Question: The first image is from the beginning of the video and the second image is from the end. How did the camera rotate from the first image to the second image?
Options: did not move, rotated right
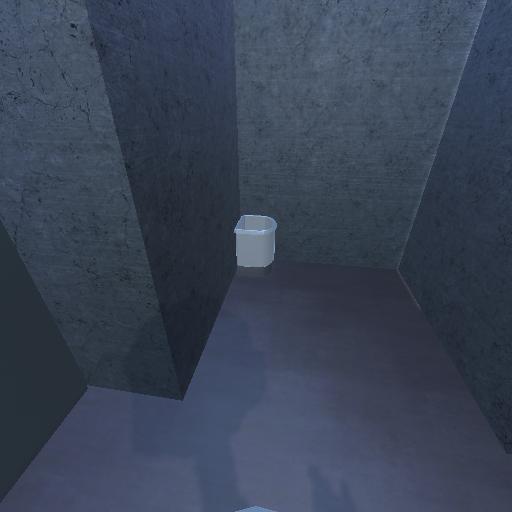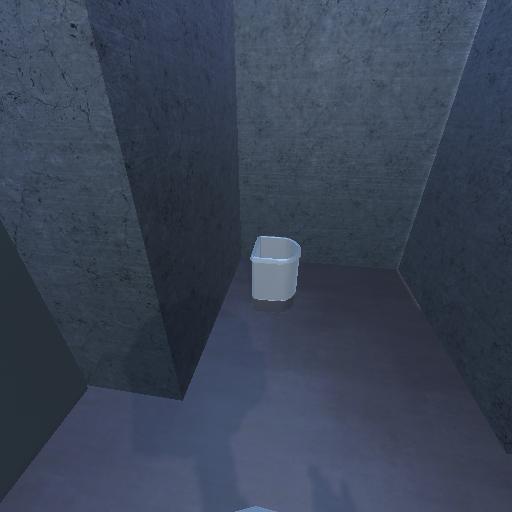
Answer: did not move